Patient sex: F
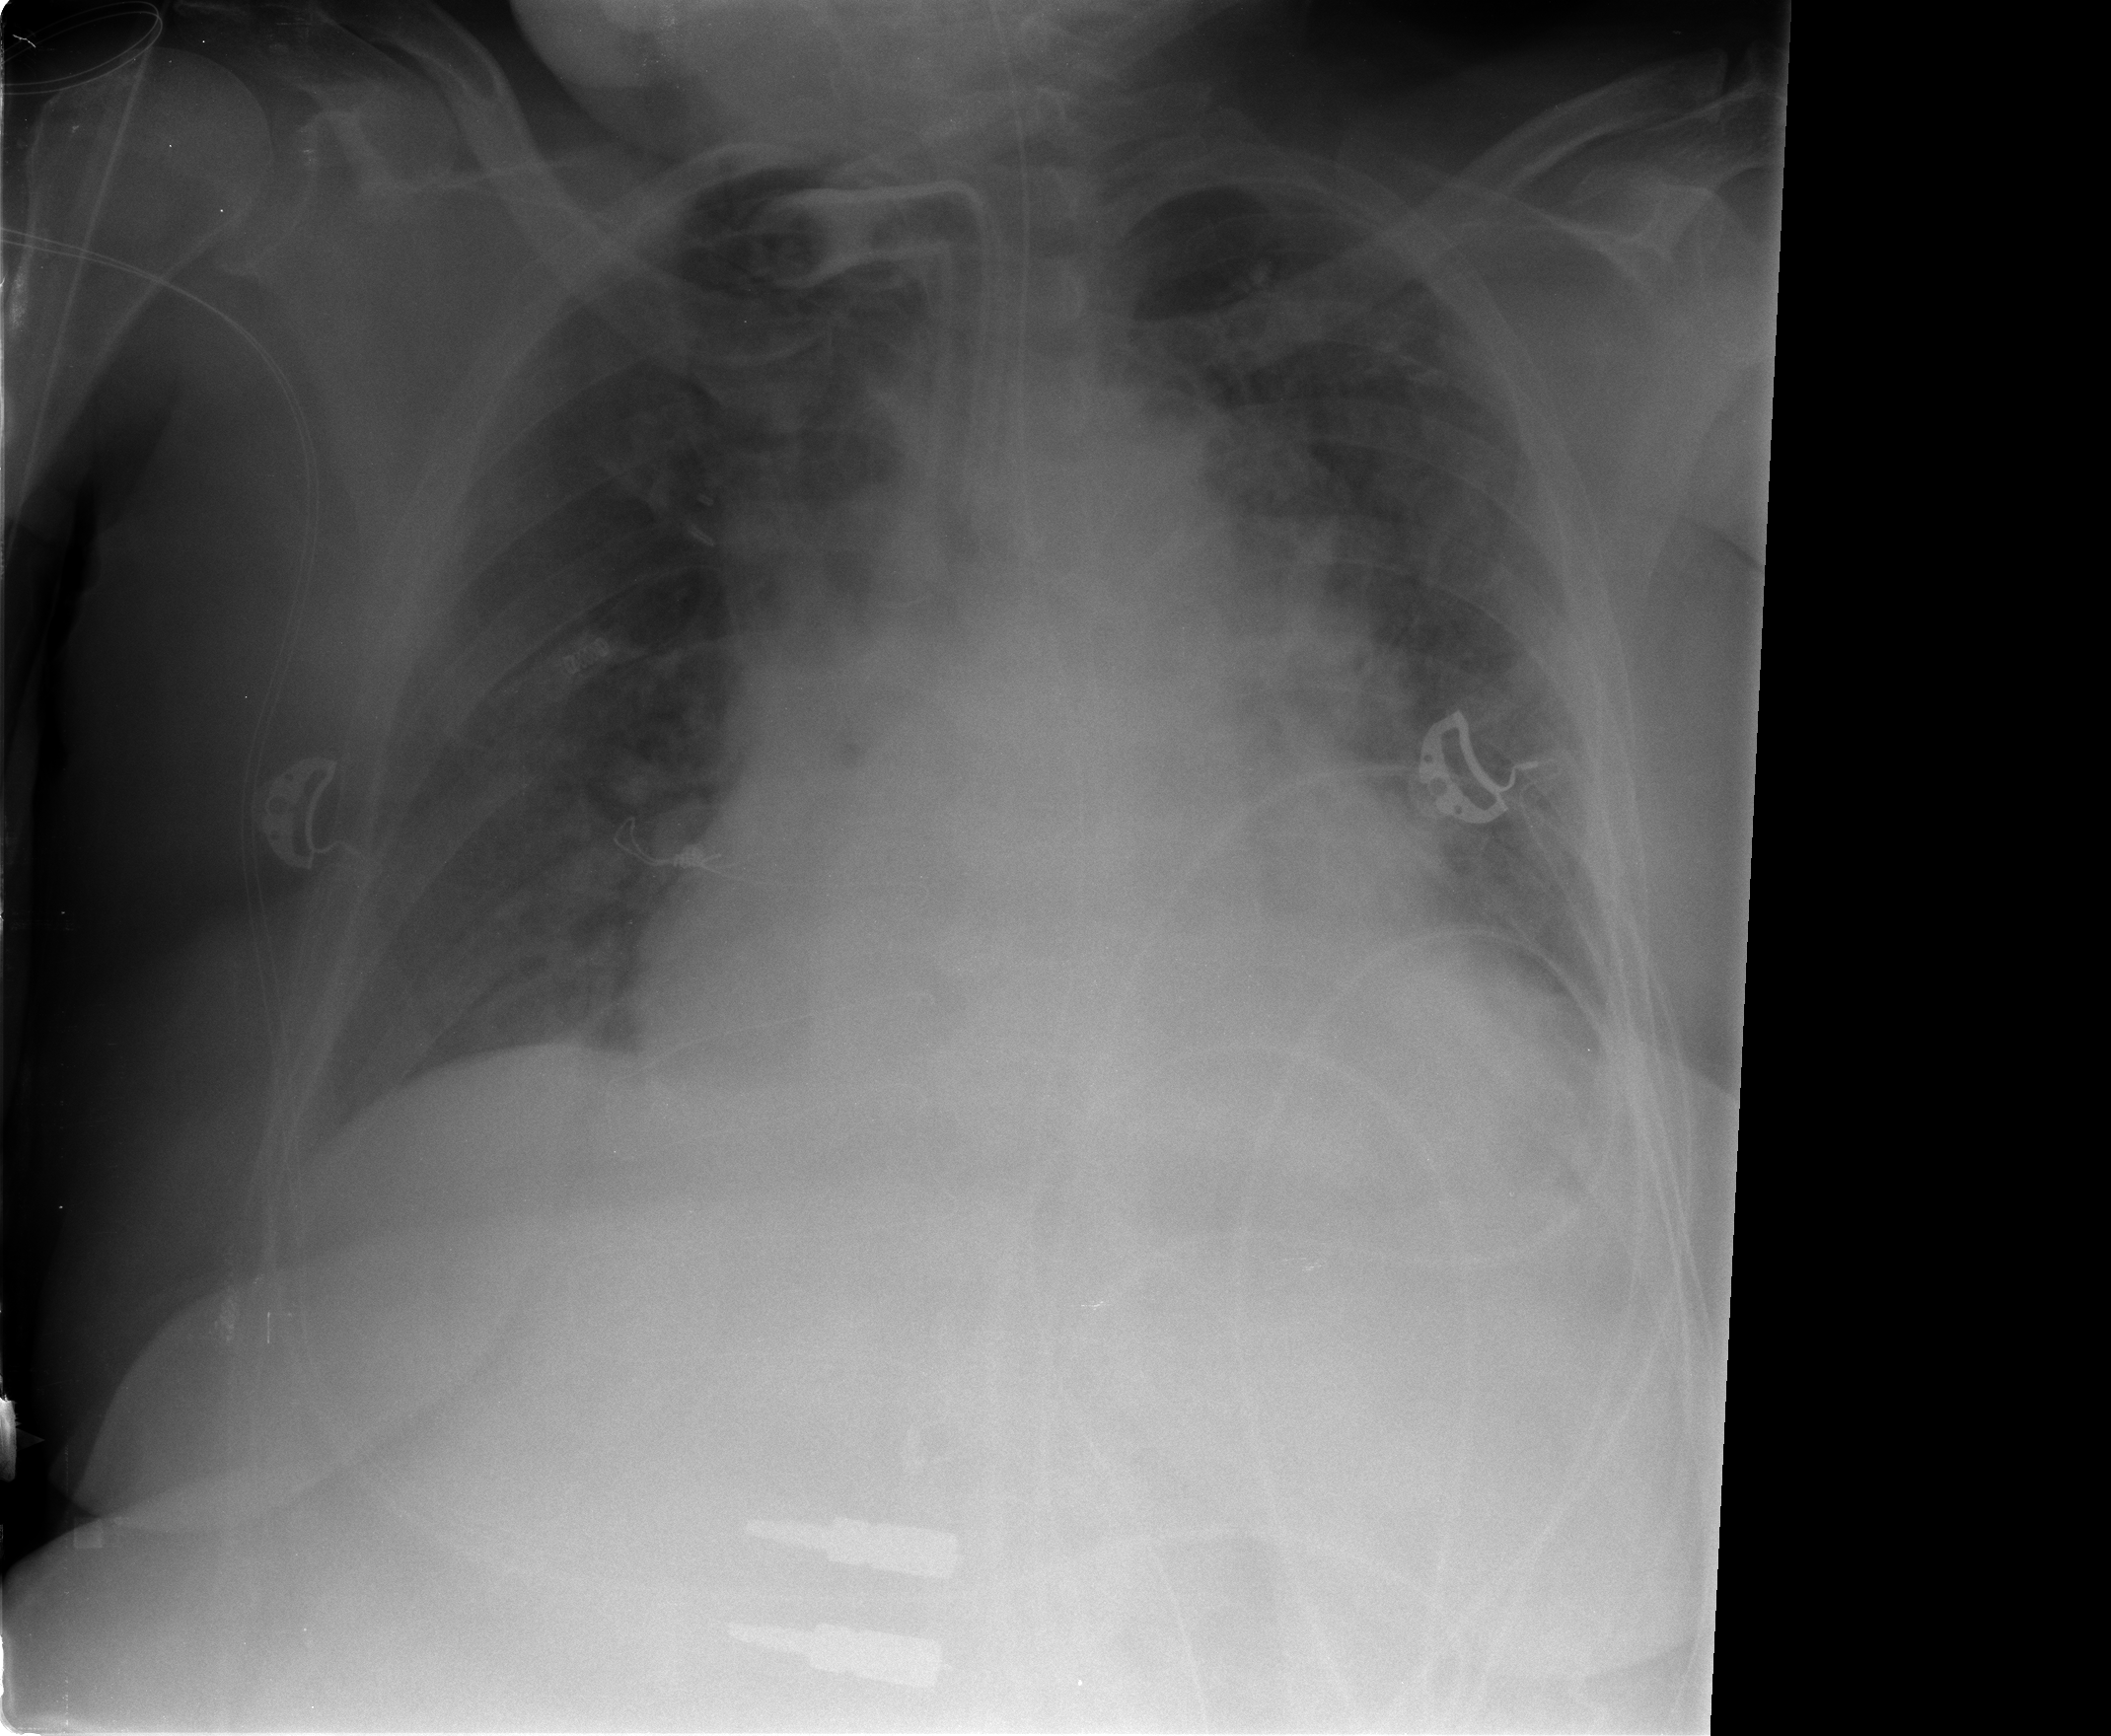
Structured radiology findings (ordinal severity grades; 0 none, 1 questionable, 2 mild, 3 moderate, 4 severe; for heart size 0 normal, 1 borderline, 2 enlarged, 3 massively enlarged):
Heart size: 3
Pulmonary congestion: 2
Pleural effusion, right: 0
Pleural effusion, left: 0
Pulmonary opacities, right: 1
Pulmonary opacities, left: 2
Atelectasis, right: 0
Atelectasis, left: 2